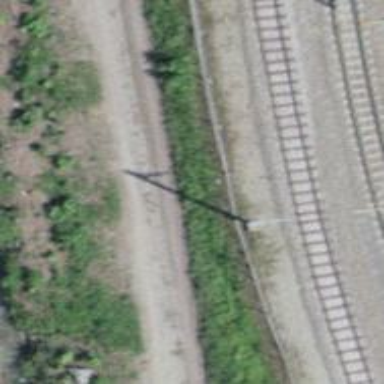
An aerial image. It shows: Catenary mast for power lines.